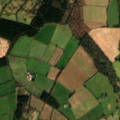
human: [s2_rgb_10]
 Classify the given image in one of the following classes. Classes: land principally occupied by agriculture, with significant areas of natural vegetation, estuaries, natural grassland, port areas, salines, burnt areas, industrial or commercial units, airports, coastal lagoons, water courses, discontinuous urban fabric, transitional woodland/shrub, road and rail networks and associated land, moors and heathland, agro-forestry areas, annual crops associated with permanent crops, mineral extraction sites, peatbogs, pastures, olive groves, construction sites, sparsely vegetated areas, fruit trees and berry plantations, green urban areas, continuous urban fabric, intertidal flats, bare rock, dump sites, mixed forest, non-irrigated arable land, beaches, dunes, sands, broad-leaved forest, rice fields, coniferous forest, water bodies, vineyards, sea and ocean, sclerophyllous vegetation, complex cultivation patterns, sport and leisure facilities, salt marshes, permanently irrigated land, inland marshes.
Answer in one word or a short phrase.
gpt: non-irrigated arable land, pastures, coniferous forest